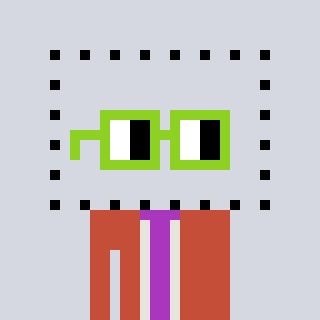
a pixel art character with square light green glasses, a void-shaped head and a rust-colored body on a cool background